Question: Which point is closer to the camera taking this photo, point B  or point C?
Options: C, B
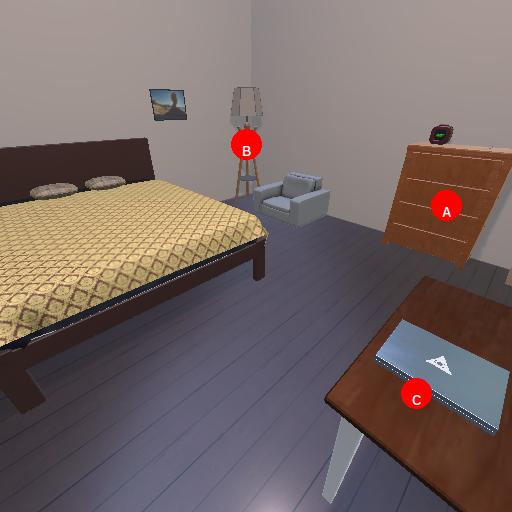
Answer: C